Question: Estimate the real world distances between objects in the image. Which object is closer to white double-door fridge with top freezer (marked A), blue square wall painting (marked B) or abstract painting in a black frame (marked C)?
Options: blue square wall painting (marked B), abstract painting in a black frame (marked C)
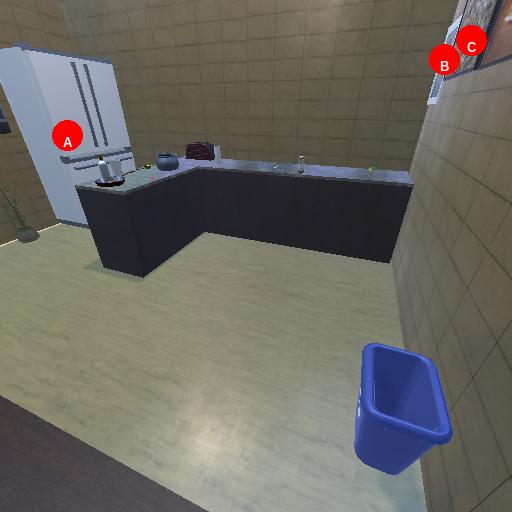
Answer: blue square wall painting (marked B)